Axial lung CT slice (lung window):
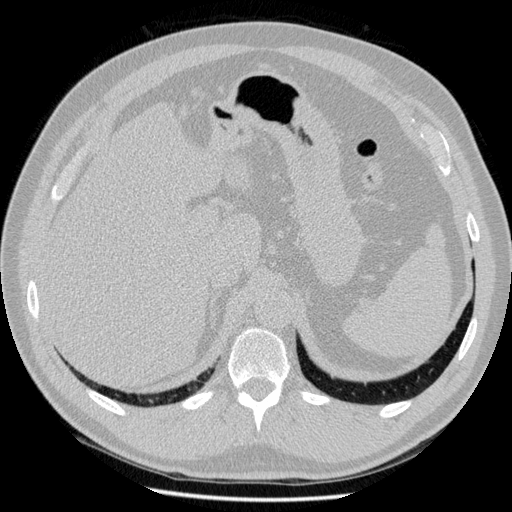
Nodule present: no